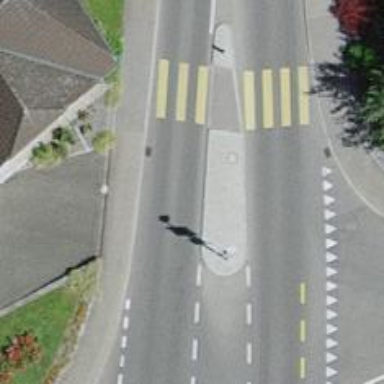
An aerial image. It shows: Crossing on footway.